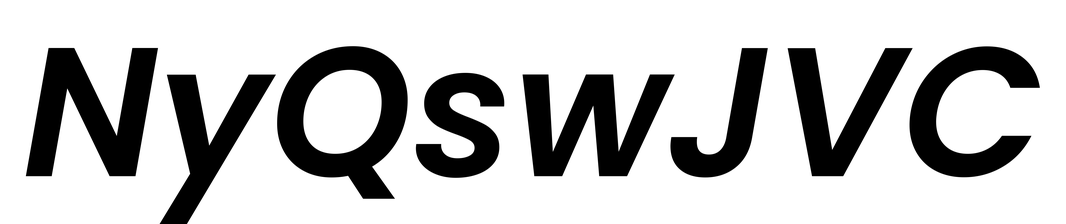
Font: Poppins-SemiBoldItalic